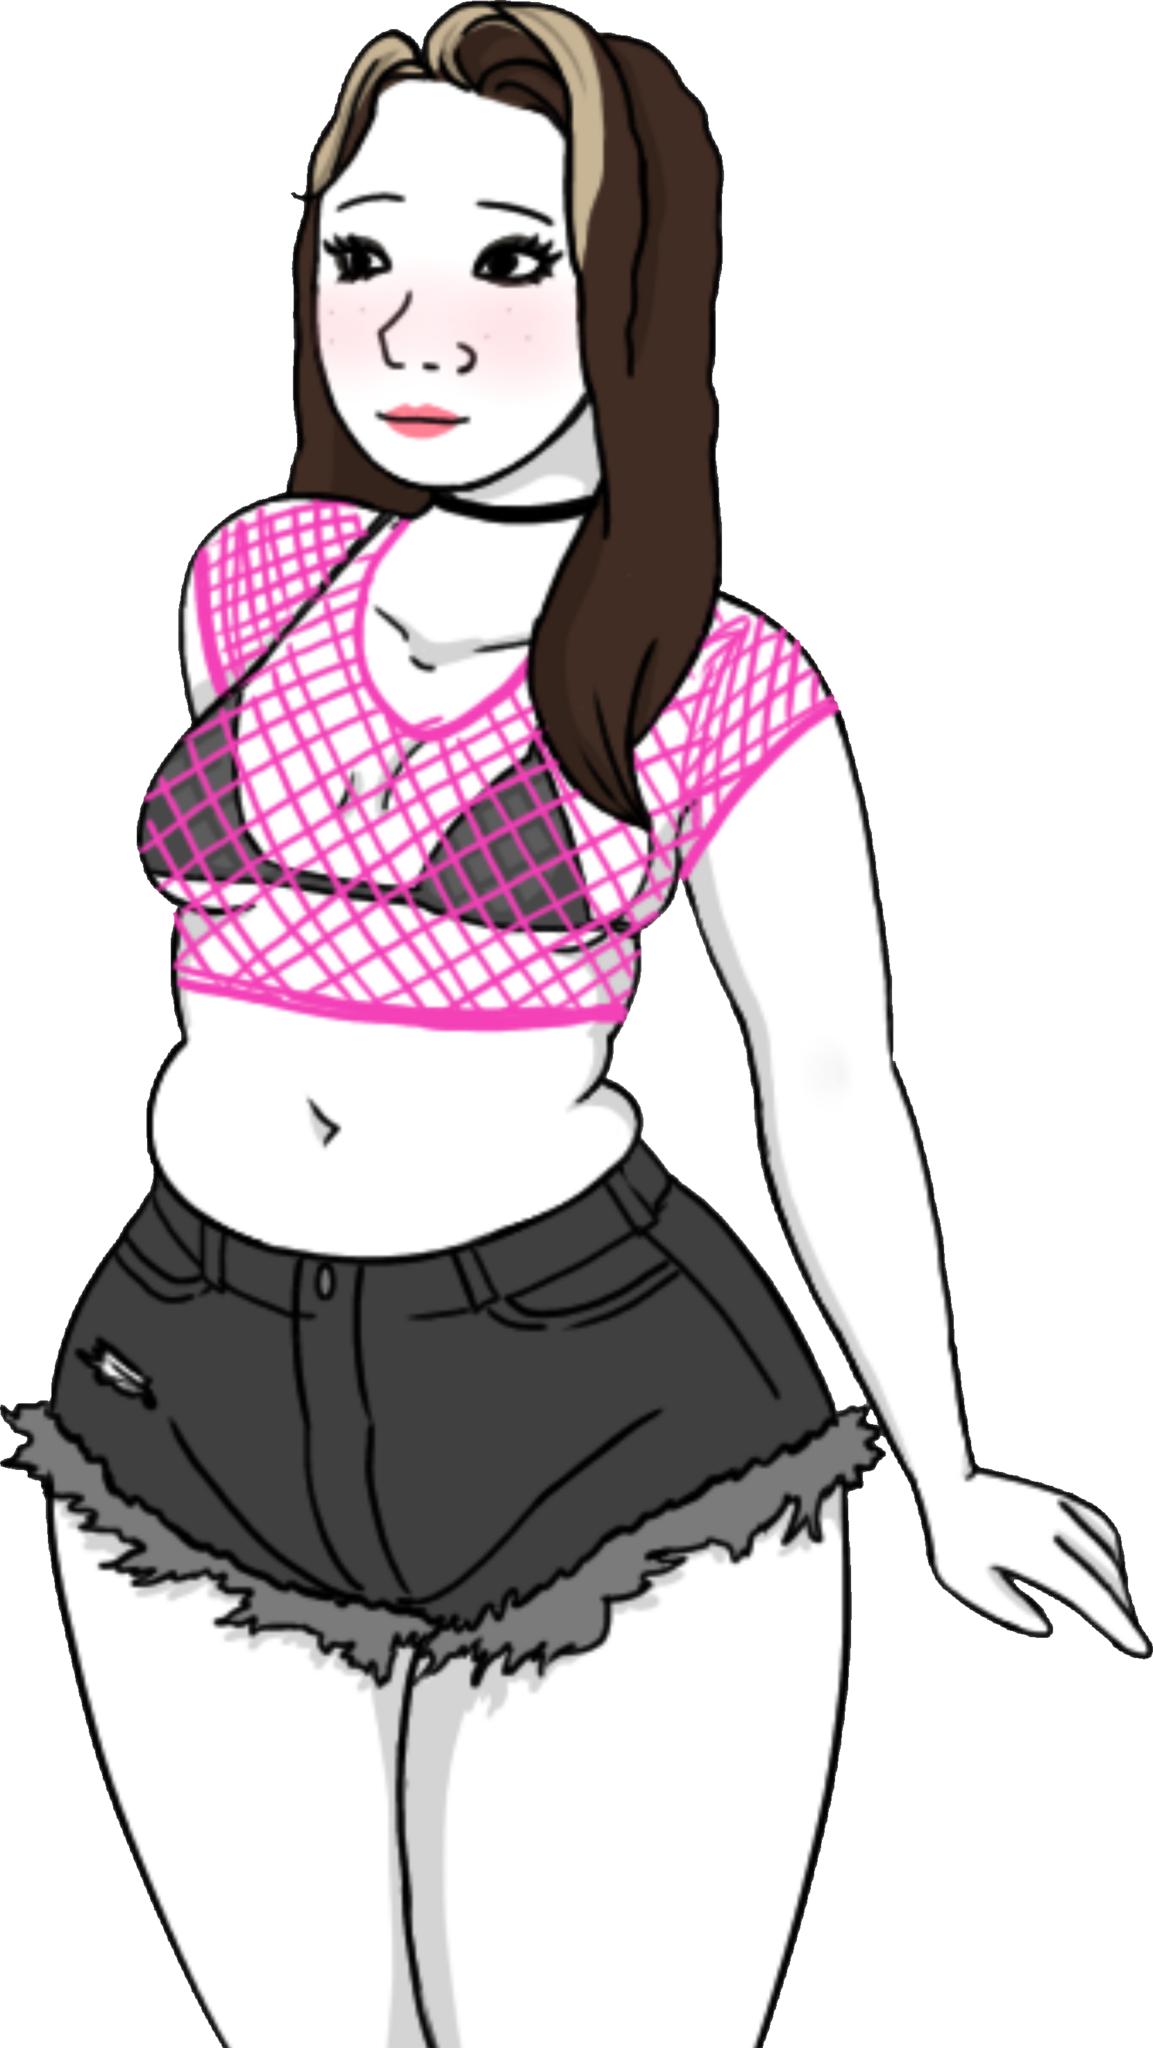
Label: 5_Trad_Wife